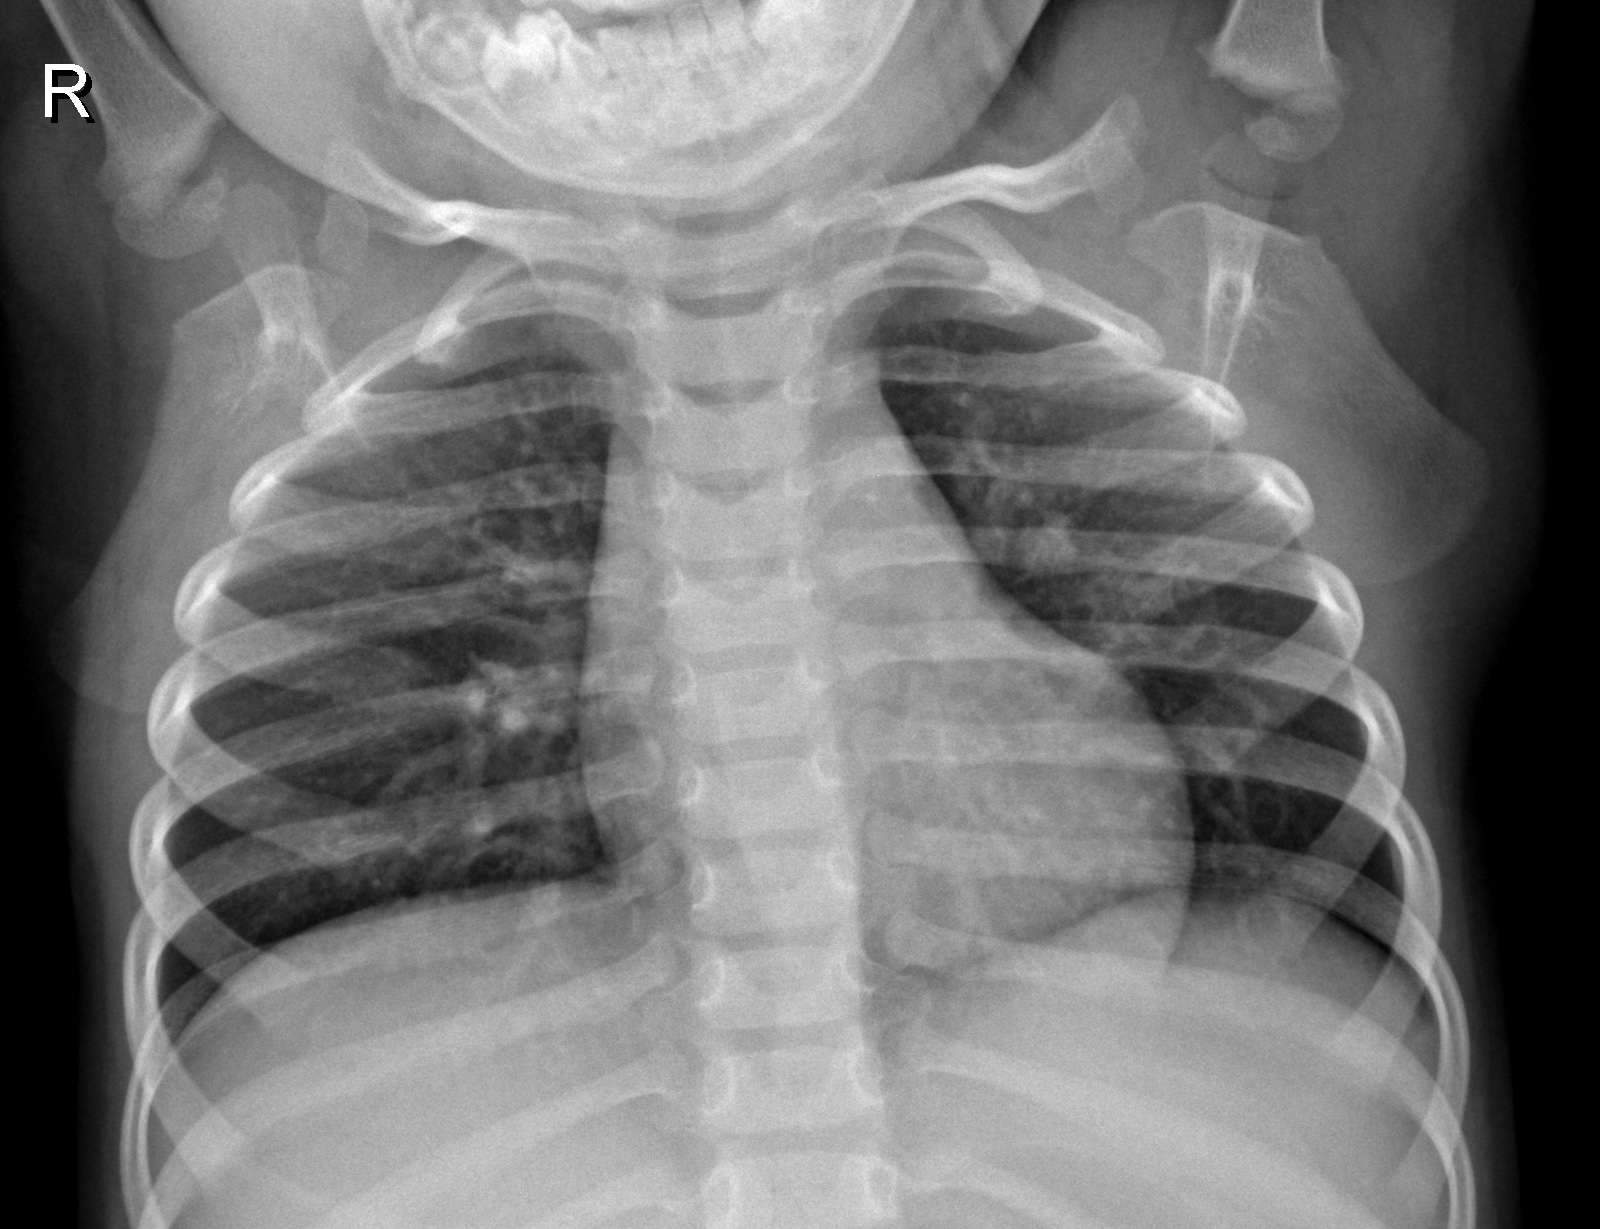
Diagnosis: NORMAL